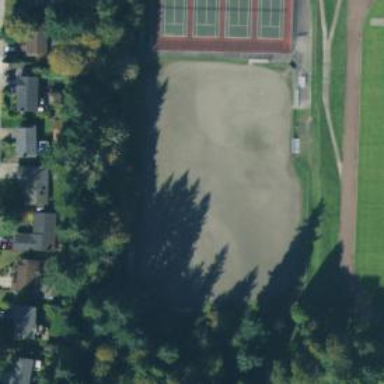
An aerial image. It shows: Baseball pitch with sandy surface.